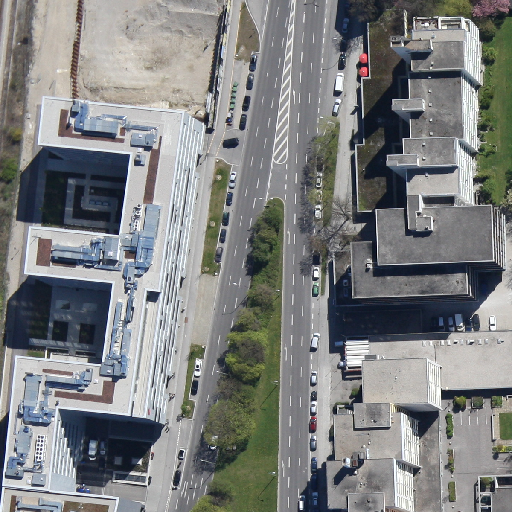
Referring expression: building along the road